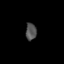
Tissue: skin
Cell type: Epithelial cells
Senescence score: 0.1925
Nuclear area (px): 181
Mean DAPI intensity: 81.624